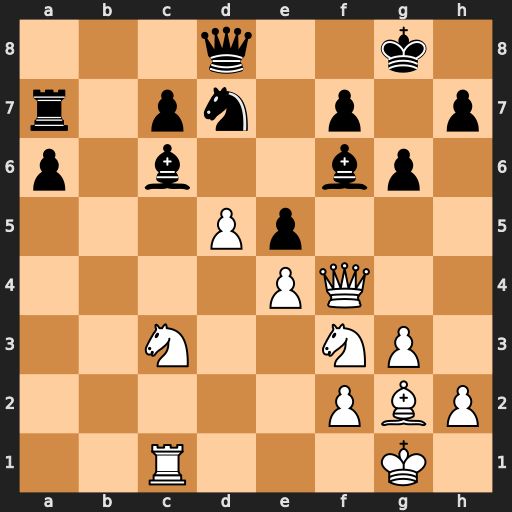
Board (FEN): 3q2k1/r1pn1p1p/p1b2bp1/3Pp3/4PQ2/2N2NP1/5PBP/2R3K1
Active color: w
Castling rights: -
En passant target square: -
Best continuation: Qe3 Nb6 dxc6